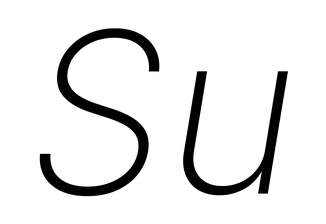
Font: Inter-Italic_ExtraLight_Italic